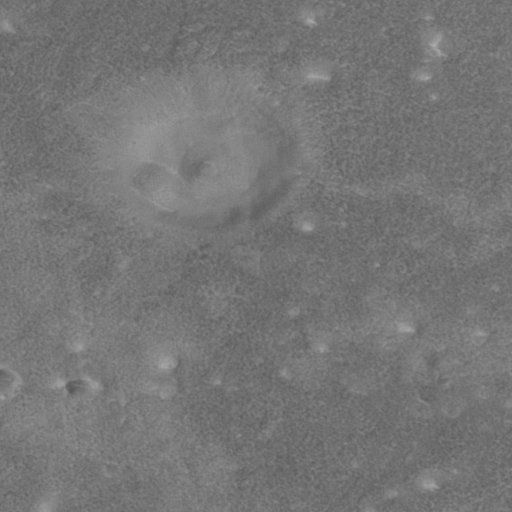
Objects detected: cone